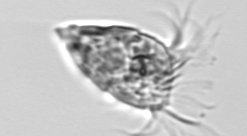
Label: Strombidium_morphotype1